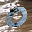
Label: 0